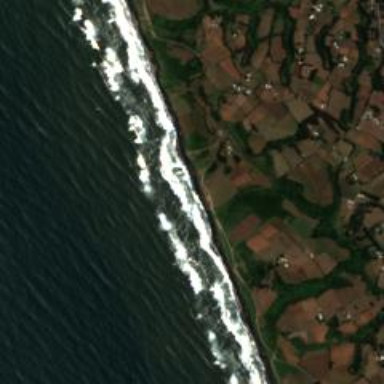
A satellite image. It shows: Picturesque coastline scene.